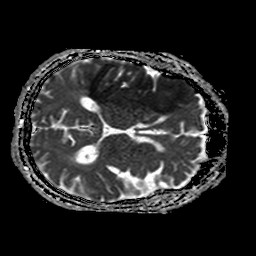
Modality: ADC
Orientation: axial
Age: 75
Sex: male
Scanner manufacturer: philips
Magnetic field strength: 1.5 T
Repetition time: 3.572 s
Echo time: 0.09411 s